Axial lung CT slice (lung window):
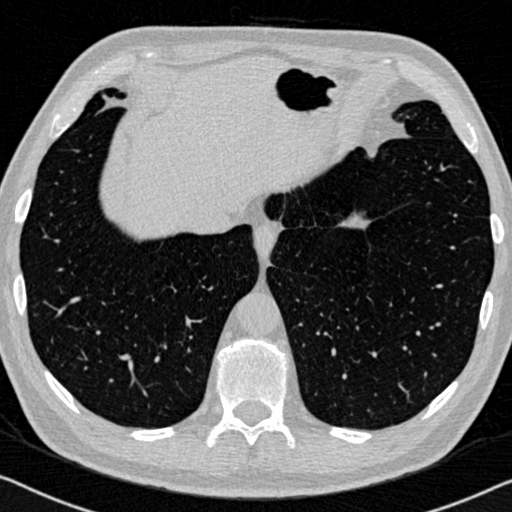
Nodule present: no